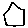
Label: house